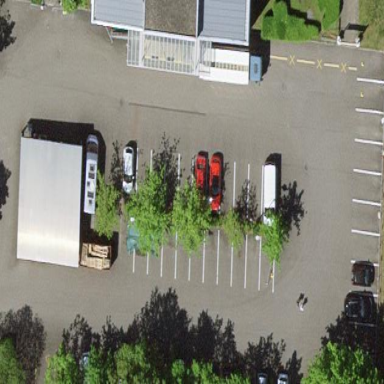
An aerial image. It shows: Parking area.